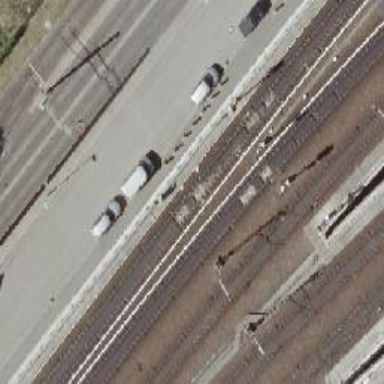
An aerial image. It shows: Bridge carrying electrified light rail without ballast.